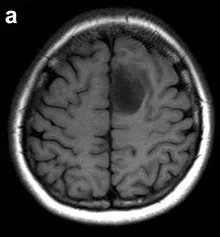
Axial sections of magnetic resonance imaging scan performed 3 days before operation. T1-weighted image as hypointense.
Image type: radiology (mri)